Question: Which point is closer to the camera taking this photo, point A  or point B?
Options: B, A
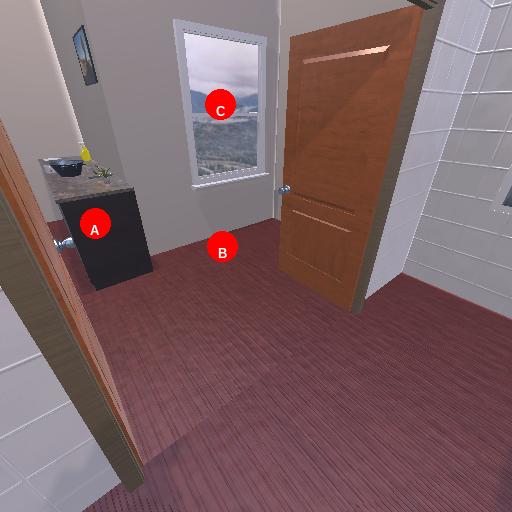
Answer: B